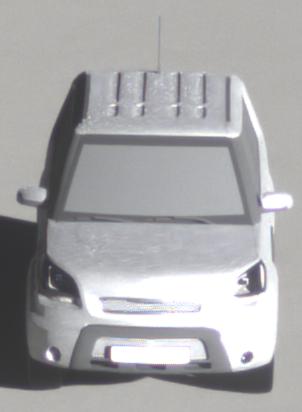
Make: KIA
Model: Soul 1.6
Detailed model: Soul (AM)
Model produced from: 2009/02
Model produced until: 2009/11
Doors: 5
Color: white
Road condition: wet road
Daytime: sunrise or sunset
Contrast: high contrast